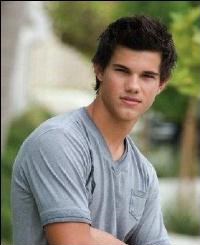
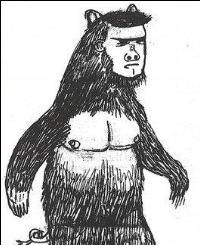
Blend attribute: Face Shape
Blending difficulty: Medium
Creative potential: Medium